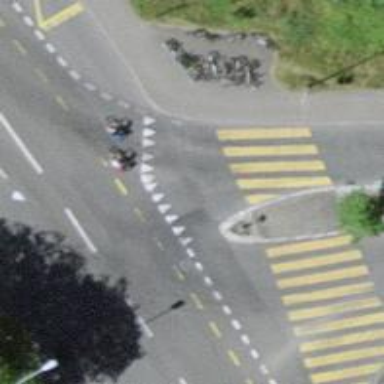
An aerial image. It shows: Road with "give way" sign.